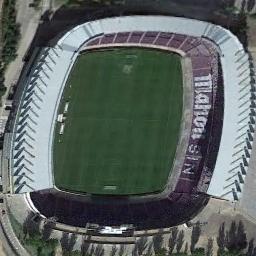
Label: stadium